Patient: sex M, age 49
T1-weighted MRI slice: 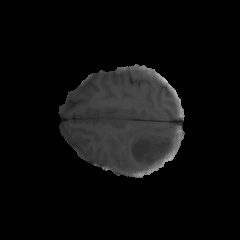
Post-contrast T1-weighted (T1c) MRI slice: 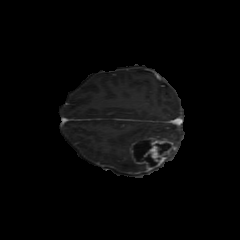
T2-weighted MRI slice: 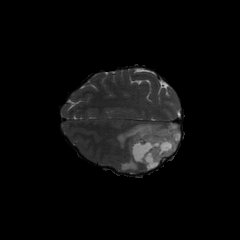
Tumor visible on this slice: yes
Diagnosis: Astrocytoma, IDH-mutant
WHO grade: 4